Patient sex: F
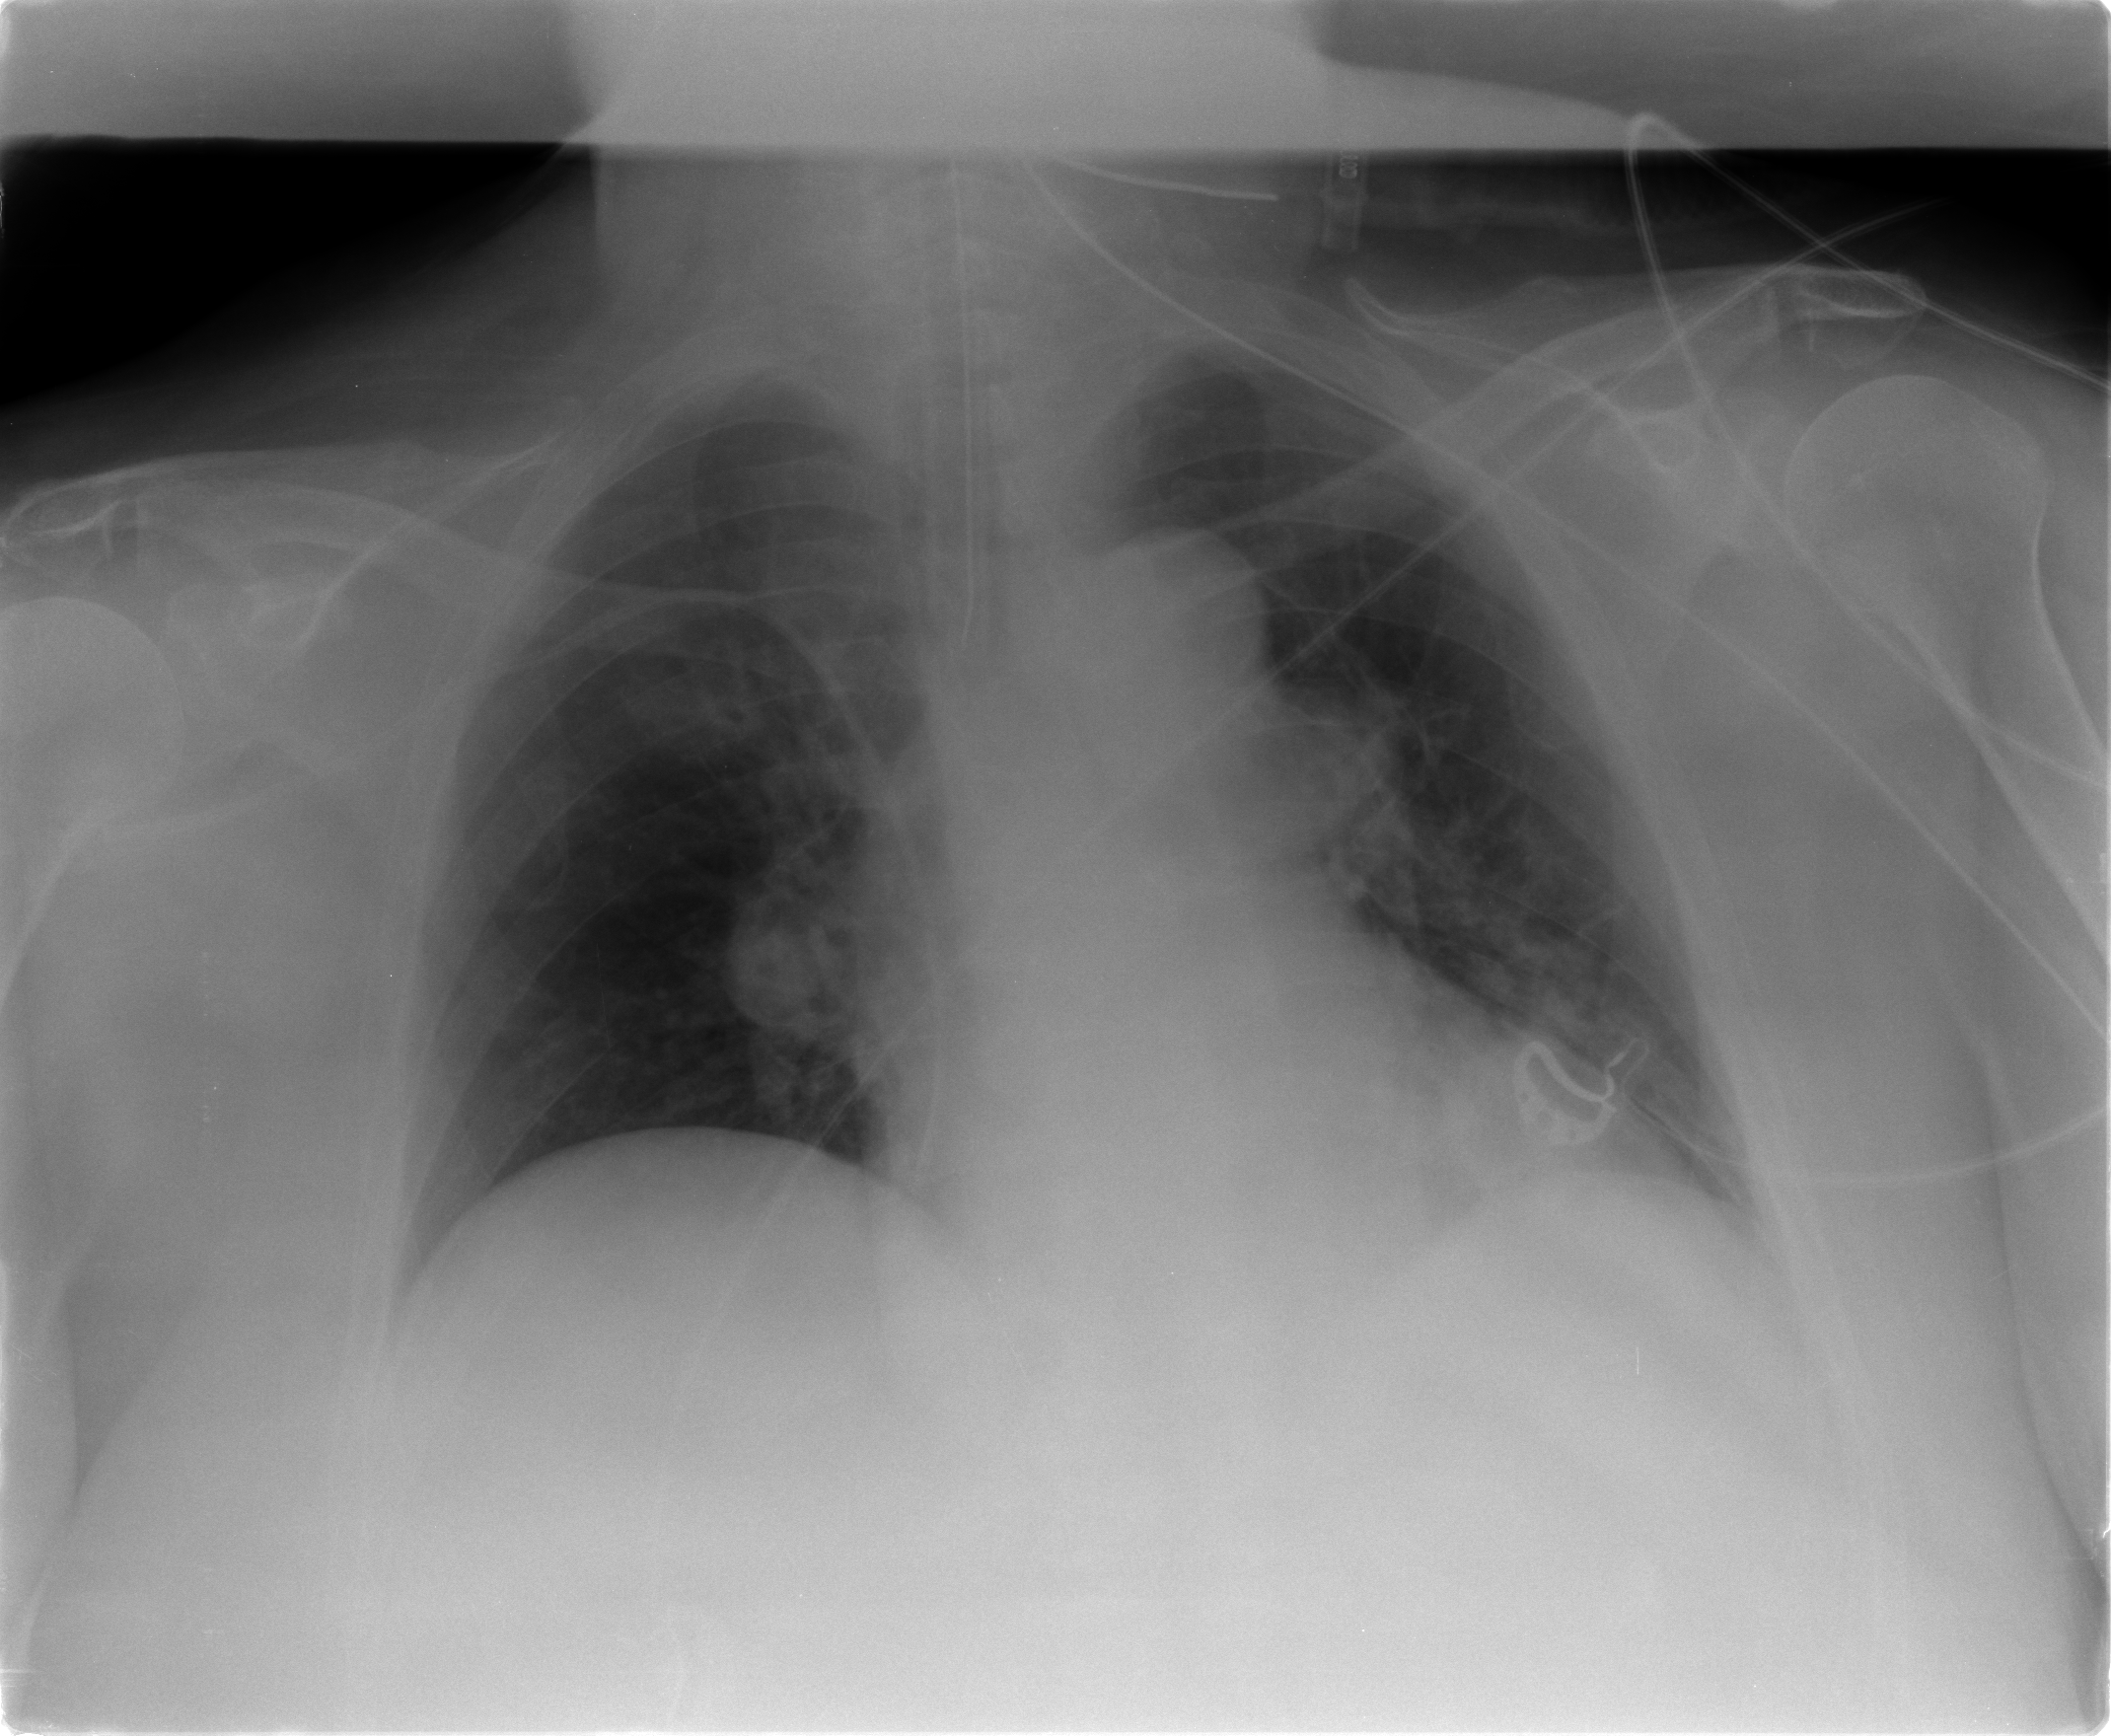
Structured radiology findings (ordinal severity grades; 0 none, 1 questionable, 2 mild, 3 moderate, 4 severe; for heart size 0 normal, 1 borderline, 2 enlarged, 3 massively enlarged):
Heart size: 1
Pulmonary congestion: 1
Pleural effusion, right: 0
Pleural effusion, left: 0
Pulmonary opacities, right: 1
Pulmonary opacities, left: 1
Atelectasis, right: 0
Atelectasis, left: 1